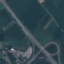
Land use / land cover: Highway